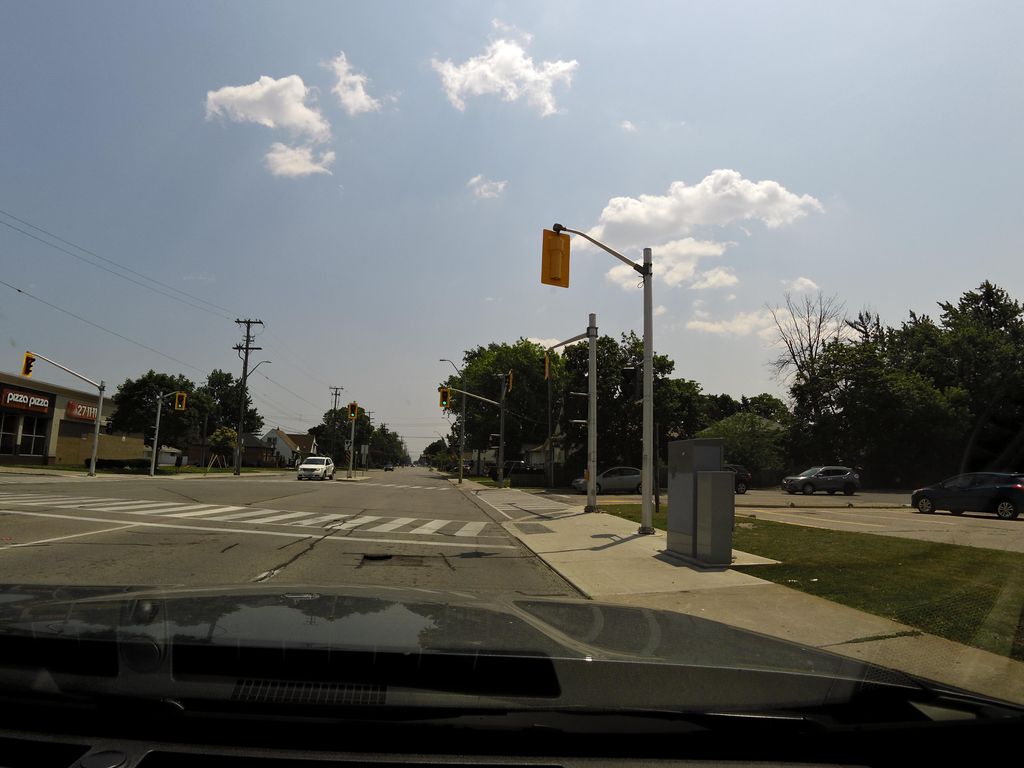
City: hamilton